Question: I am using <URL> in the Windows Kernel32.dll.
I am pretty new to Windows programming, so the question I have is about the following <URL>d variables referenced by the WaitForSingleObject documentation:
> If dwMilliseconds is , the function will return only when the object is signaled.
What is the value? I would naturally assume it to be '-1', but I cannot find this to be documented anywhere.
Also, with the following table, it mentions the return values in hexadecimal, but I am confused as to why they have an 'L' character after the last digit. Could this be something as simple as casting it to a Long?

The reason I ask is because Lua uses a <URL>?
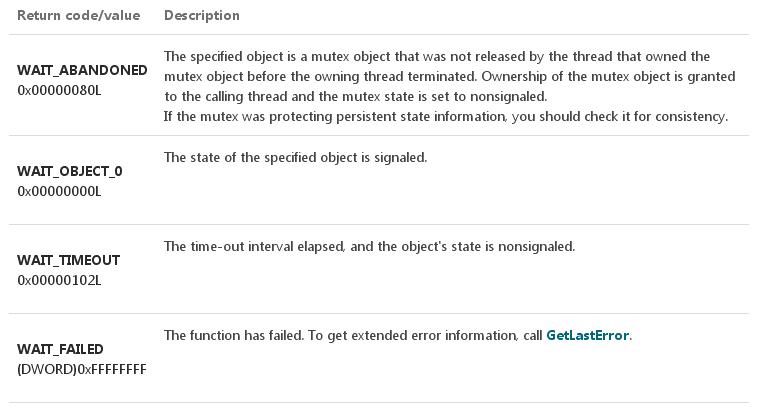
Answer: The thought crossed my mind to just open a C++ application and print out these values, so I did just that:
'''
#include <windows.h>
#include <process.h>
#include <iostream>
int main()
{
std::cout << INFINITE;
std::cout << WAIT_OBJECT_0;
std::cout << WAIT_ABANDONED;
std::cout << WAIT_TIMEOUT;
std::cout << WAIT_FAILED;
system("pause");
return 0;
}
'''
The final Lua results based off my findings is:
'''
local INFINITE = <PHONE>
local WAIT_OBJECT_0 = 0
local WAIT_ABANDONED = 128
local WAIT_TIMEOUT = 258
local WAIT_FAILED = <PHONE>
'''